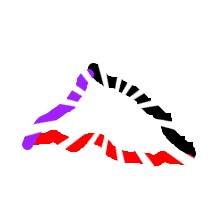
Shape: triangle